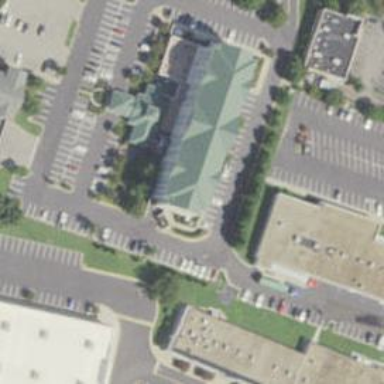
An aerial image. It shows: Hotel building.